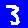
Digit: 3